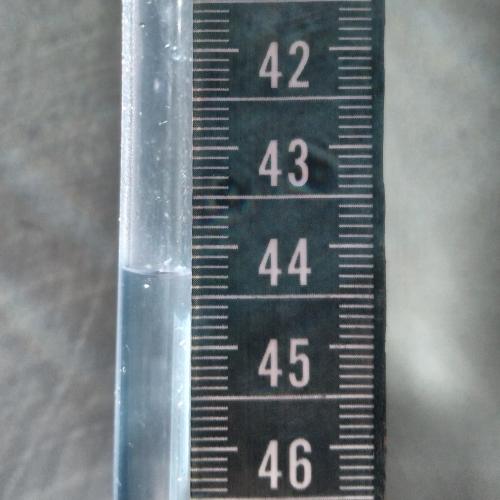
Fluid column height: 44.3 cm